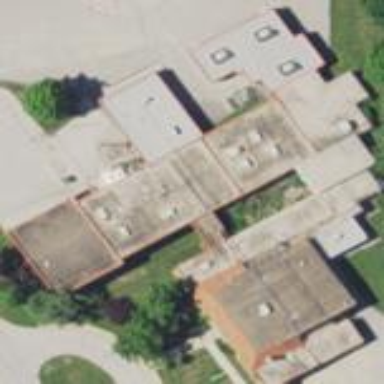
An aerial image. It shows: School building.